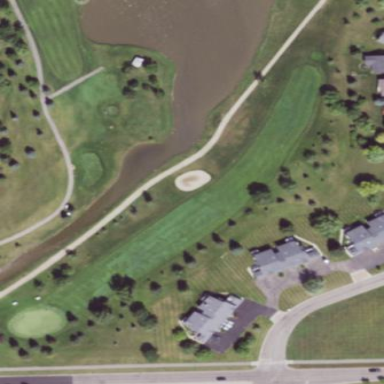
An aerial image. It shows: Scenic golf fairway.